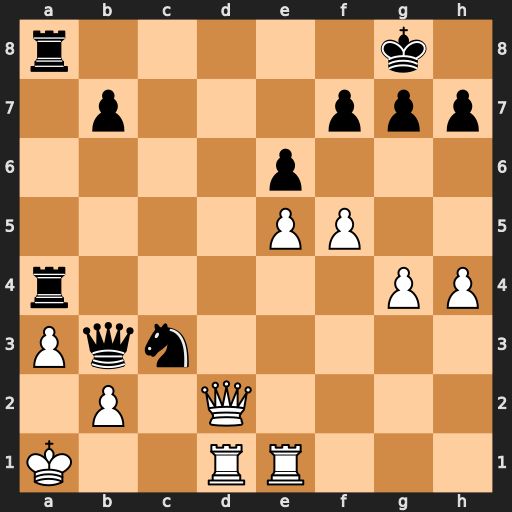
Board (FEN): r5k1/1p3ppp/4p3/4PP2/r5PP/Pqn5/1P1Q4/K2RR3
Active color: w
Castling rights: -
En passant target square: -
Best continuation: Qd8+ Rxd8 Rxd8#